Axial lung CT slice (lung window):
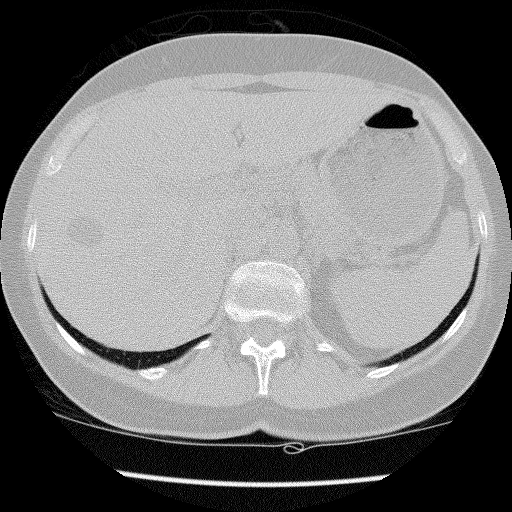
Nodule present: no